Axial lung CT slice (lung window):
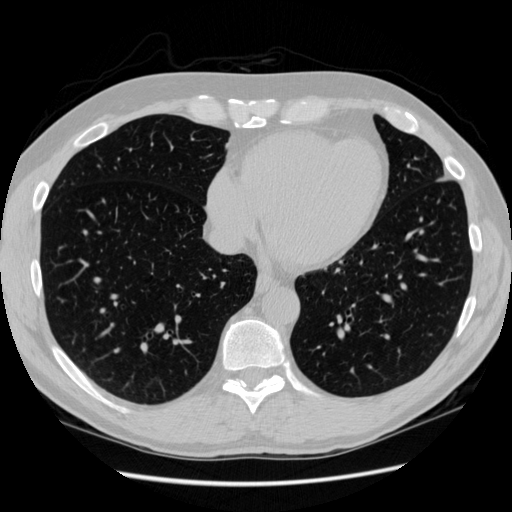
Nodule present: no